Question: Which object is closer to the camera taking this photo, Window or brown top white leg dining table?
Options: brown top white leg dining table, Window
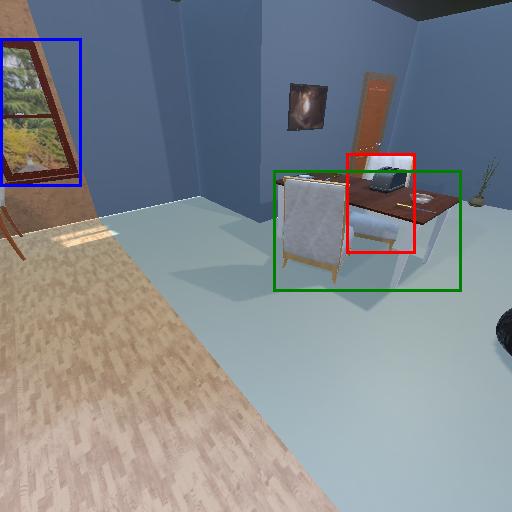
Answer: brown top white leg dining table